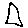
Label: triangle